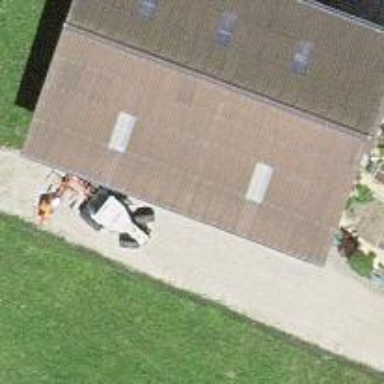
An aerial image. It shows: Shed.